Question: I mistakenly removed default gitlab page (type of user.gitlab.io/project)
How can I restore this?
Thanks you in advance.

Is it possible at all?
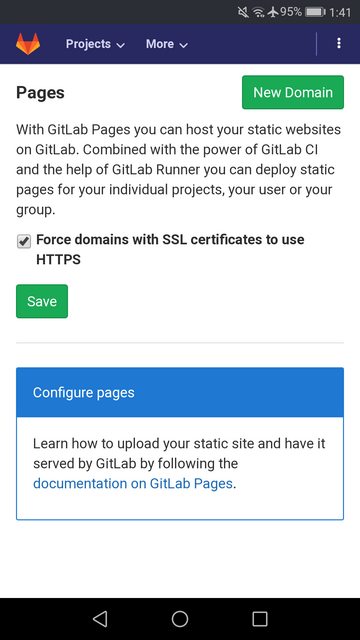
Answer: Brief Version:
-
Detailed Version:
1. Keep the repo in your local,
2. Delete repo on gitlab (which will cause losing MR history, but that's not critical for me at least),
3. Create new Repo (no matter it's same name or not)
4. Push the code
5. Then I deleted .gitlab-ci.yml as a commit and added it back as another commit, so that you will see "Congratulations! Your pages are served under: https://username.gitlab.io/project-name" in Gitlab Page Setting, (I am not sure this step is required or not, if I am wrong please correct me, it just automatically worked)
6. Then you might still get "404 The page you're looking for could not be found." from that link, what you need to do is just WAIT. For me it's about 3 hours (while I am frustrated to looking for other solution, it just worked at some point)
Some explain:
I did step 5 because: it seems gitlab is always automatically enable the default gitlab page once it finds an '.gitlab-ci.yml' file in your repo.